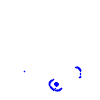
Particle: proton